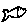
Label: fish